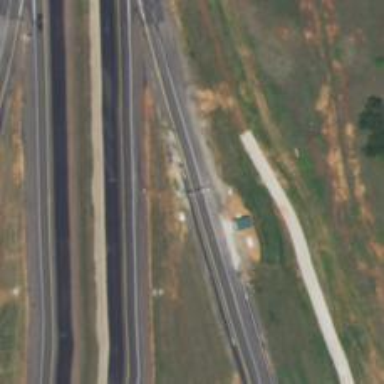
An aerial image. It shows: Toll gantry on the road.